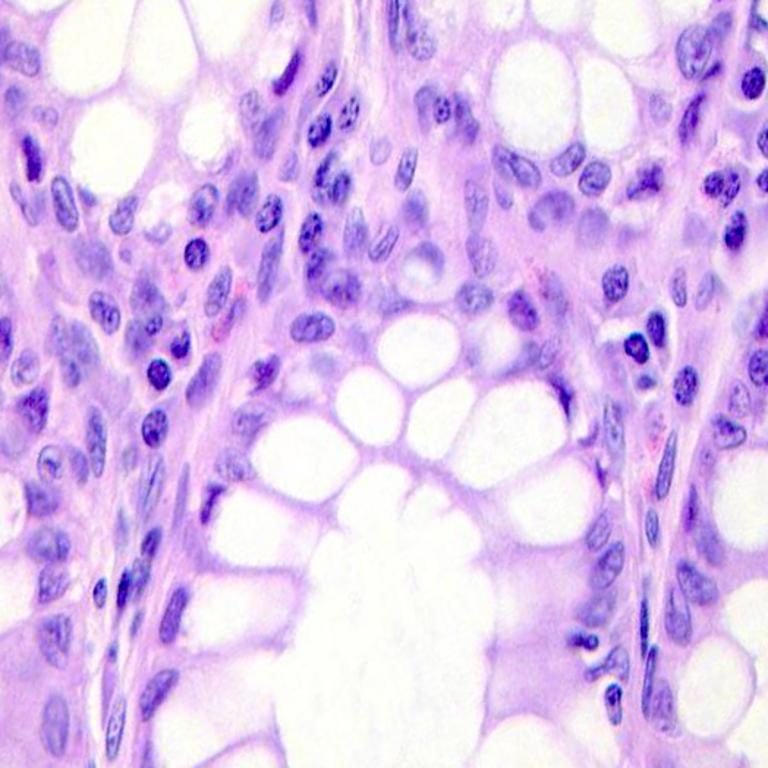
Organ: colon
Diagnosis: benign